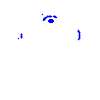
Particle: kaon